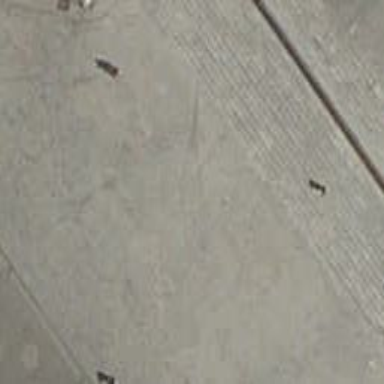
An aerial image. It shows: Steps made of paving stones.